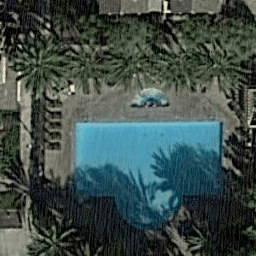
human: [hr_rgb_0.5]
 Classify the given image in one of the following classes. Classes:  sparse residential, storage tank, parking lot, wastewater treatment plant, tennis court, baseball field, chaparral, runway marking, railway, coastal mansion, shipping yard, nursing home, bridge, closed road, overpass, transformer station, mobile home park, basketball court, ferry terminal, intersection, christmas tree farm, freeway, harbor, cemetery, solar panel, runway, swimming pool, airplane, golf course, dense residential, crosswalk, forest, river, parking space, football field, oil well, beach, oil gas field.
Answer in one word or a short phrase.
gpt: swimming pool